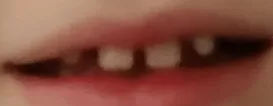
Facial characteristics of a patient diagnosed with MRD7 - front.
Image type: pathology (acid_fast)